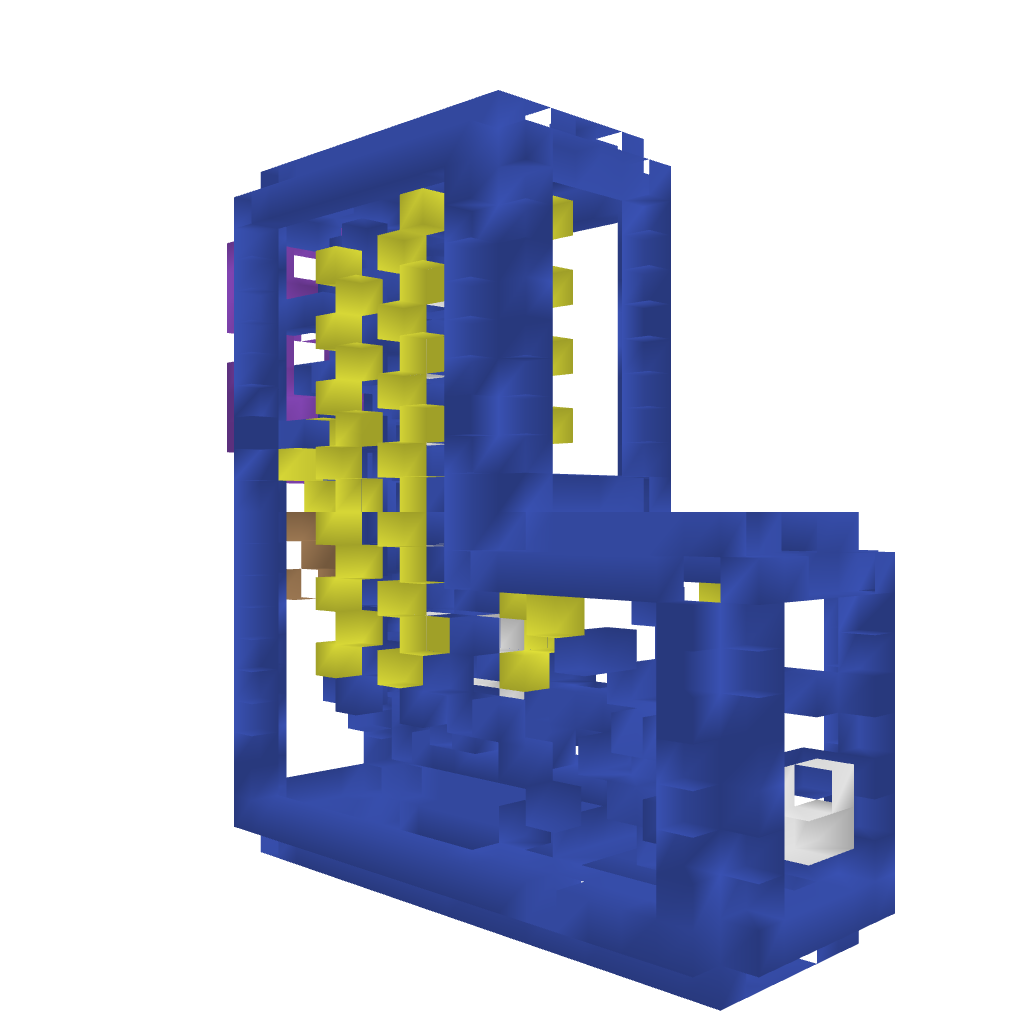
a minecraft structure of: Compact 'Infinite' Counter bad low quality